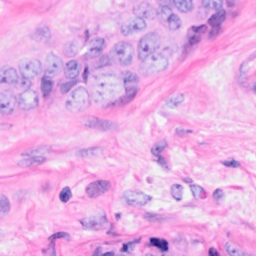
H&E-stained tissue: Breast